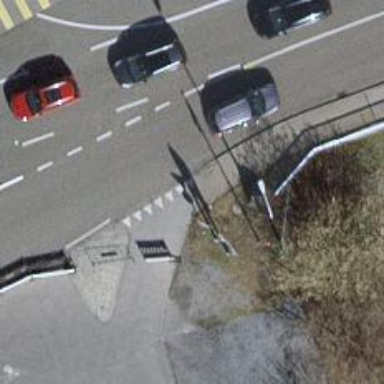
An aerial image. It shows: Road with "give way" sign.